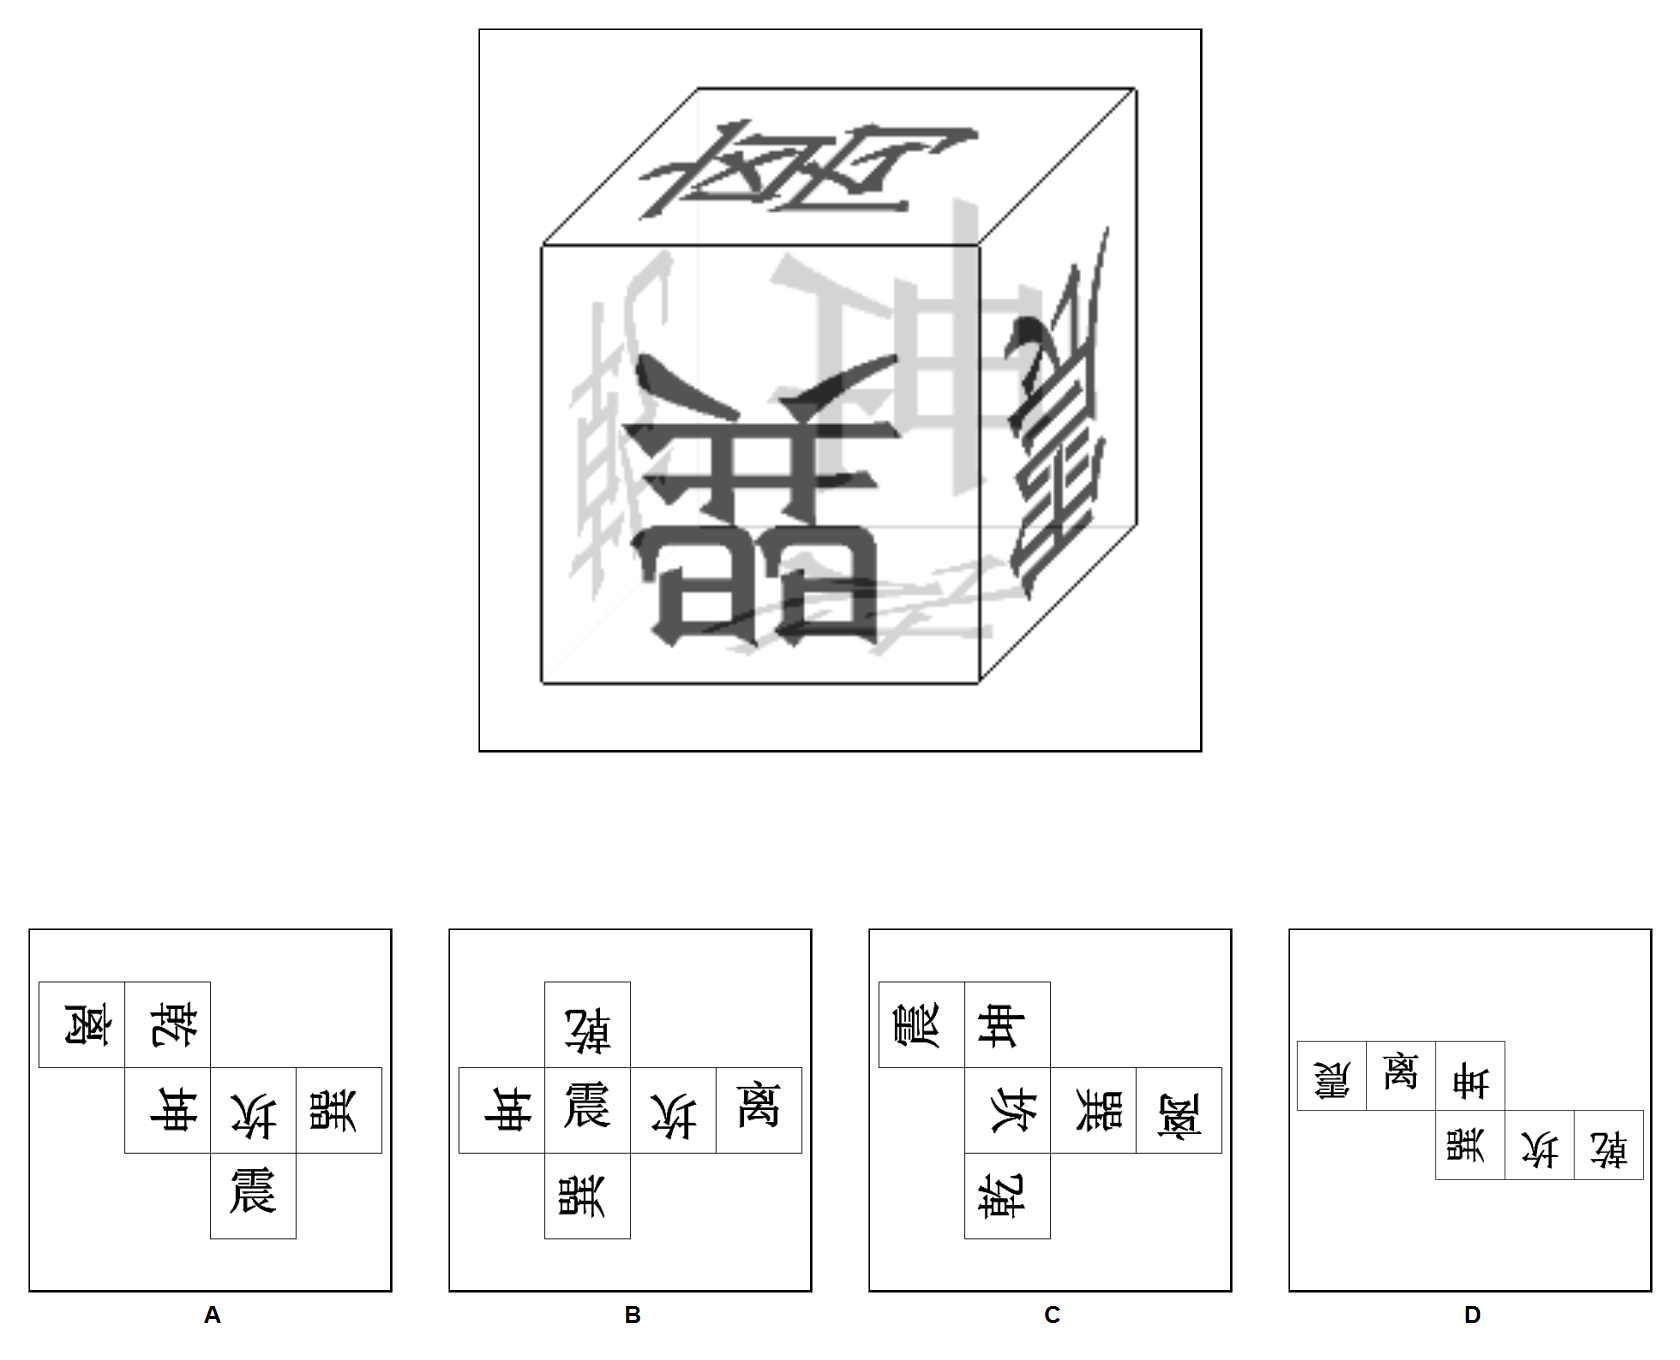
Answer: A